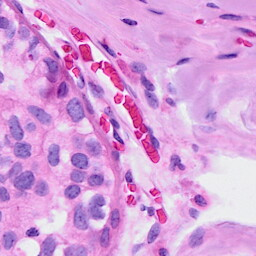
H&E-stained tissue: Breast